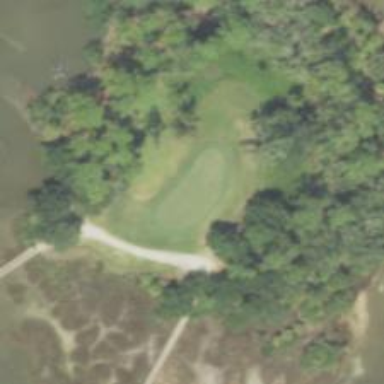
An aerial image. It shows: Golf hole.